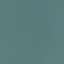
Label: SeaLake